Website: macys
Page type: billing-address
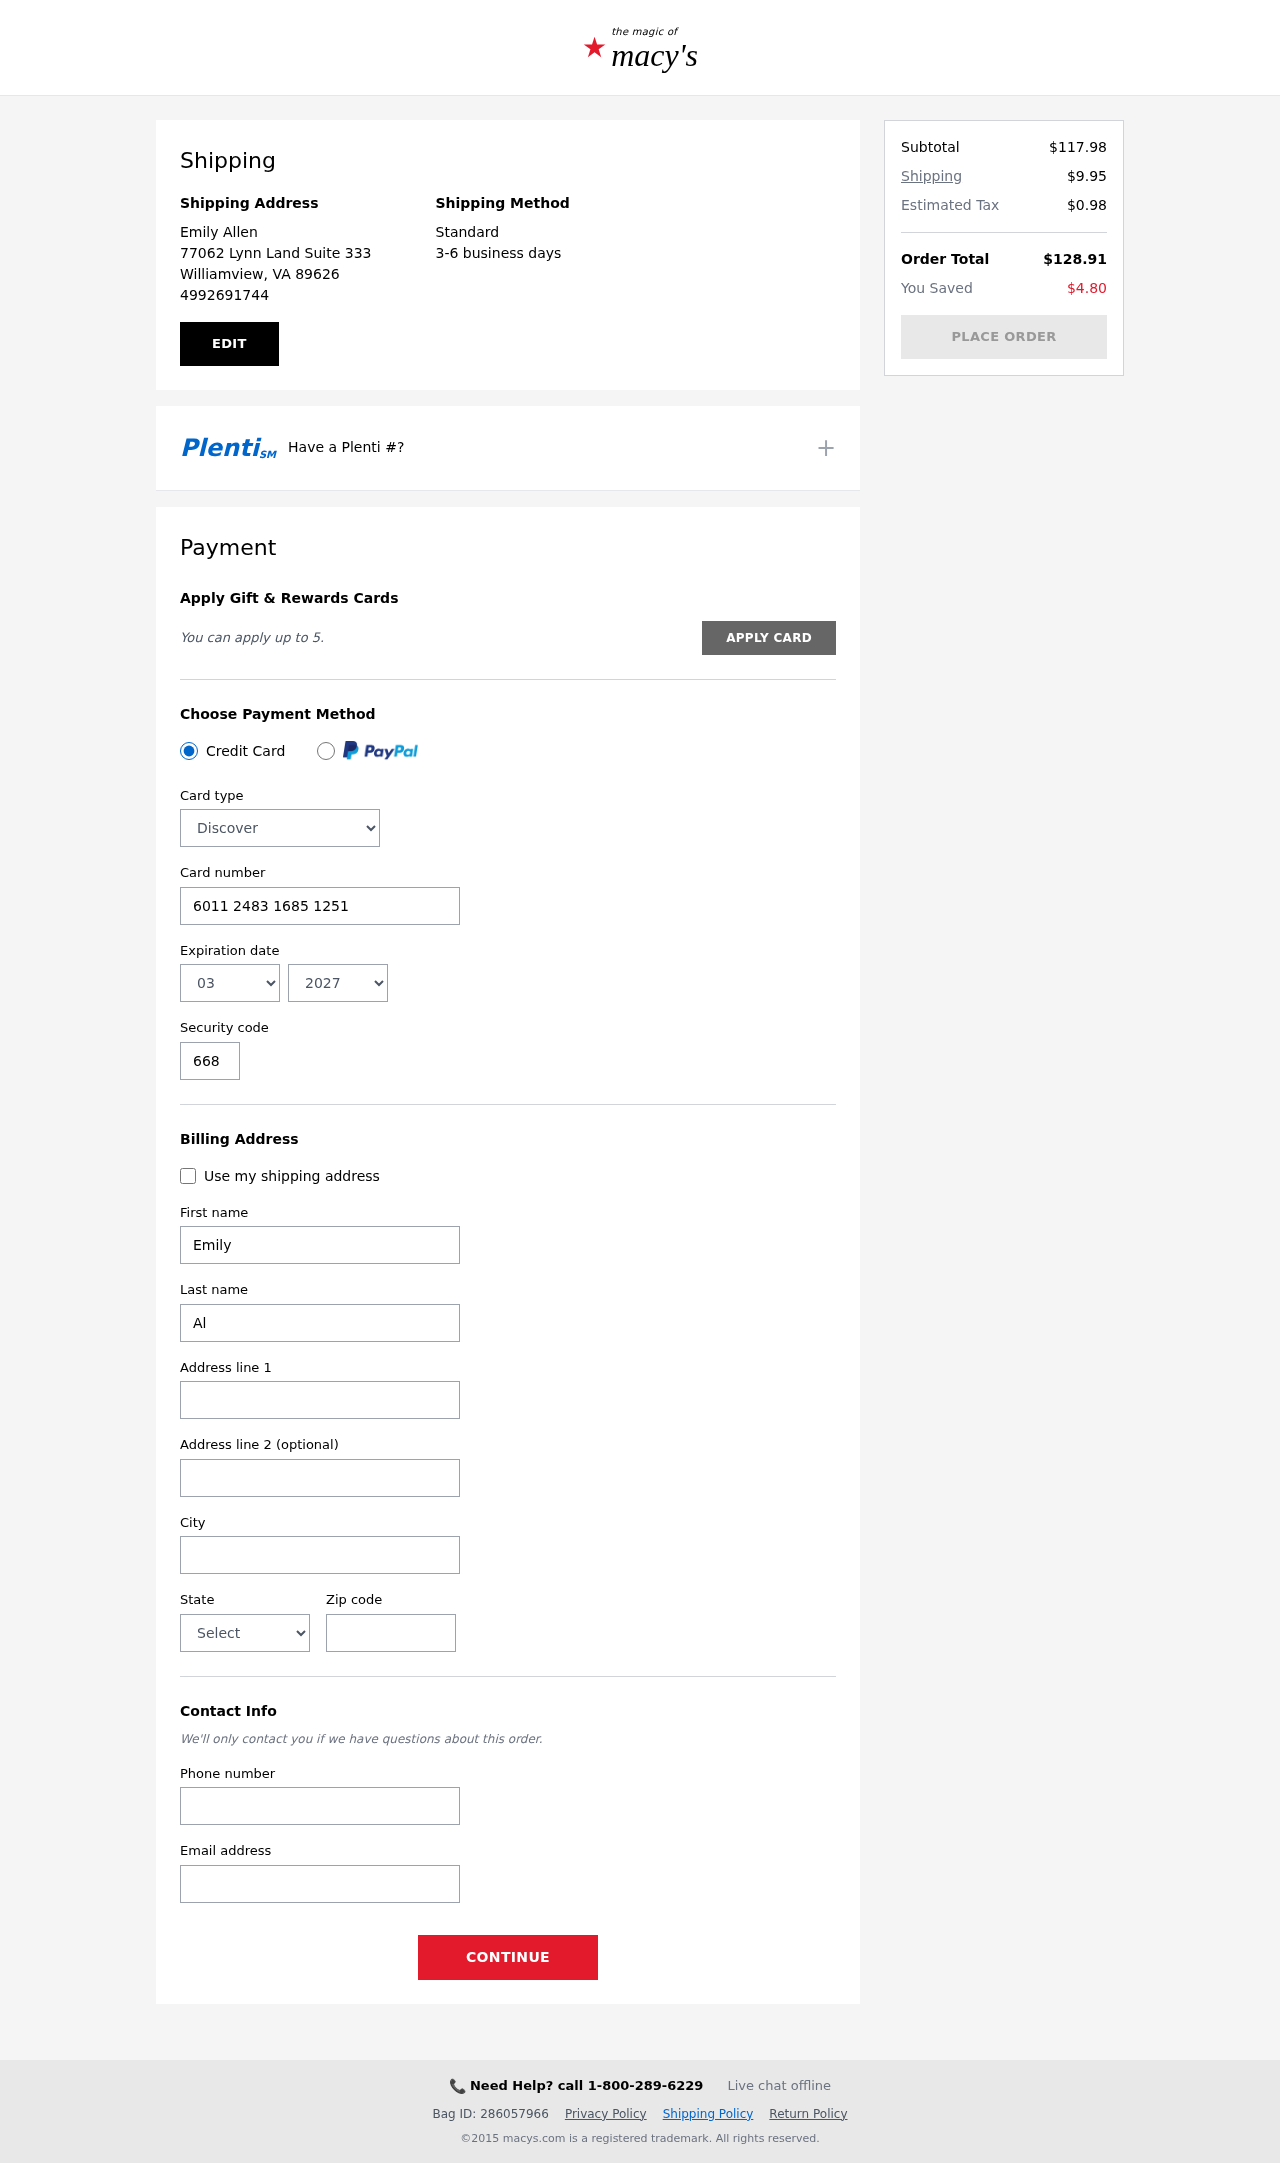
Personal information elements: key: PII_CARD_CVV
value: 668
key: PII_CARD_EXPIRY_MONTH
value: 03
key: PII_CARD_EXPIRY_YEAR
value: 27
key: PII_CARD_NUMBER
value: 6011 2483 1685 1251
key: PII_CARD_TYPE
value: Discover
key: PII_CITY
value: Williamview
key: PII_CITY_STATE_ZIP
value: Williamview, VA 89626
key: PII_EMAIL
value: emily.allen@gmail.com
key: PII_FIRSTNAME
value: Emily
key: PII_FULLNAME
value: Emily Allen
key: PII_LASTNAME
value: Allen
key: PII_PHONE
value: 4992691744
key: PII_POSTCODE
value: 89626
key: PII_STATE
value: Virginia
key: PII_STREET
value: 77062 Lynn Land Suite 333
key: PII_STREET2
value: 22967 Frye Ports Suite 112
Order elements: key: ORDER_SUBTOTAL
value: $117.98
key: ORDER_SHIPPING_COST
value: $9.95
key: ORDER_TAX
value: $0.98
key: ORDER_TOTAL
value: $128.91
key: ORDER_SAVINGS
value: $4.80